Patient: sex M, age 30
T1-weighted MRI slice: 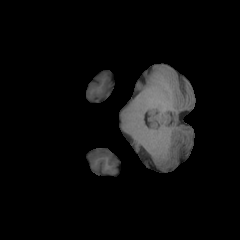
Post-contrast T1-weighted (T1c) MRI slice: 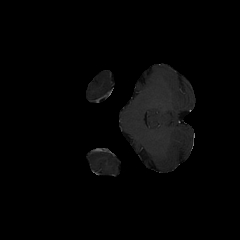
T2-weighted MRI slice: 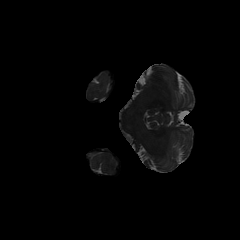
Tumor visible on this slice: no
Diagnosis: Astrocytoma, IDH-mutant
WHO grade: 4